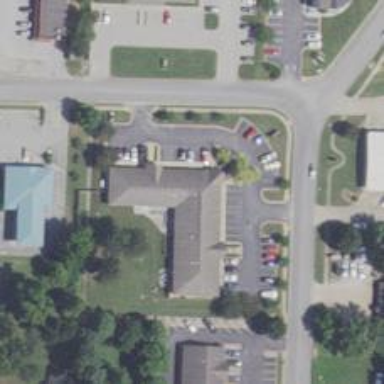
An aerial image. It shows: Healthcare clinic.